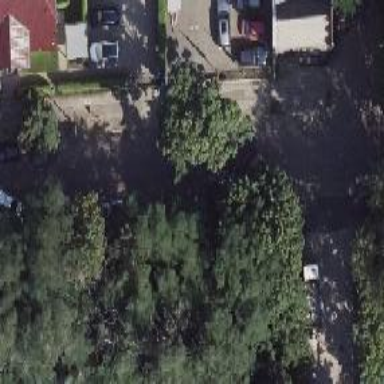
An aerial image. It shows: Residential road with sidewalks on both sides. There is parallel parking on the street with sett surface on the right sidewalk.